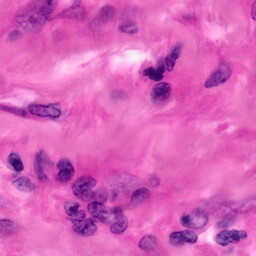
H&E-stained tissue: Pancreatic